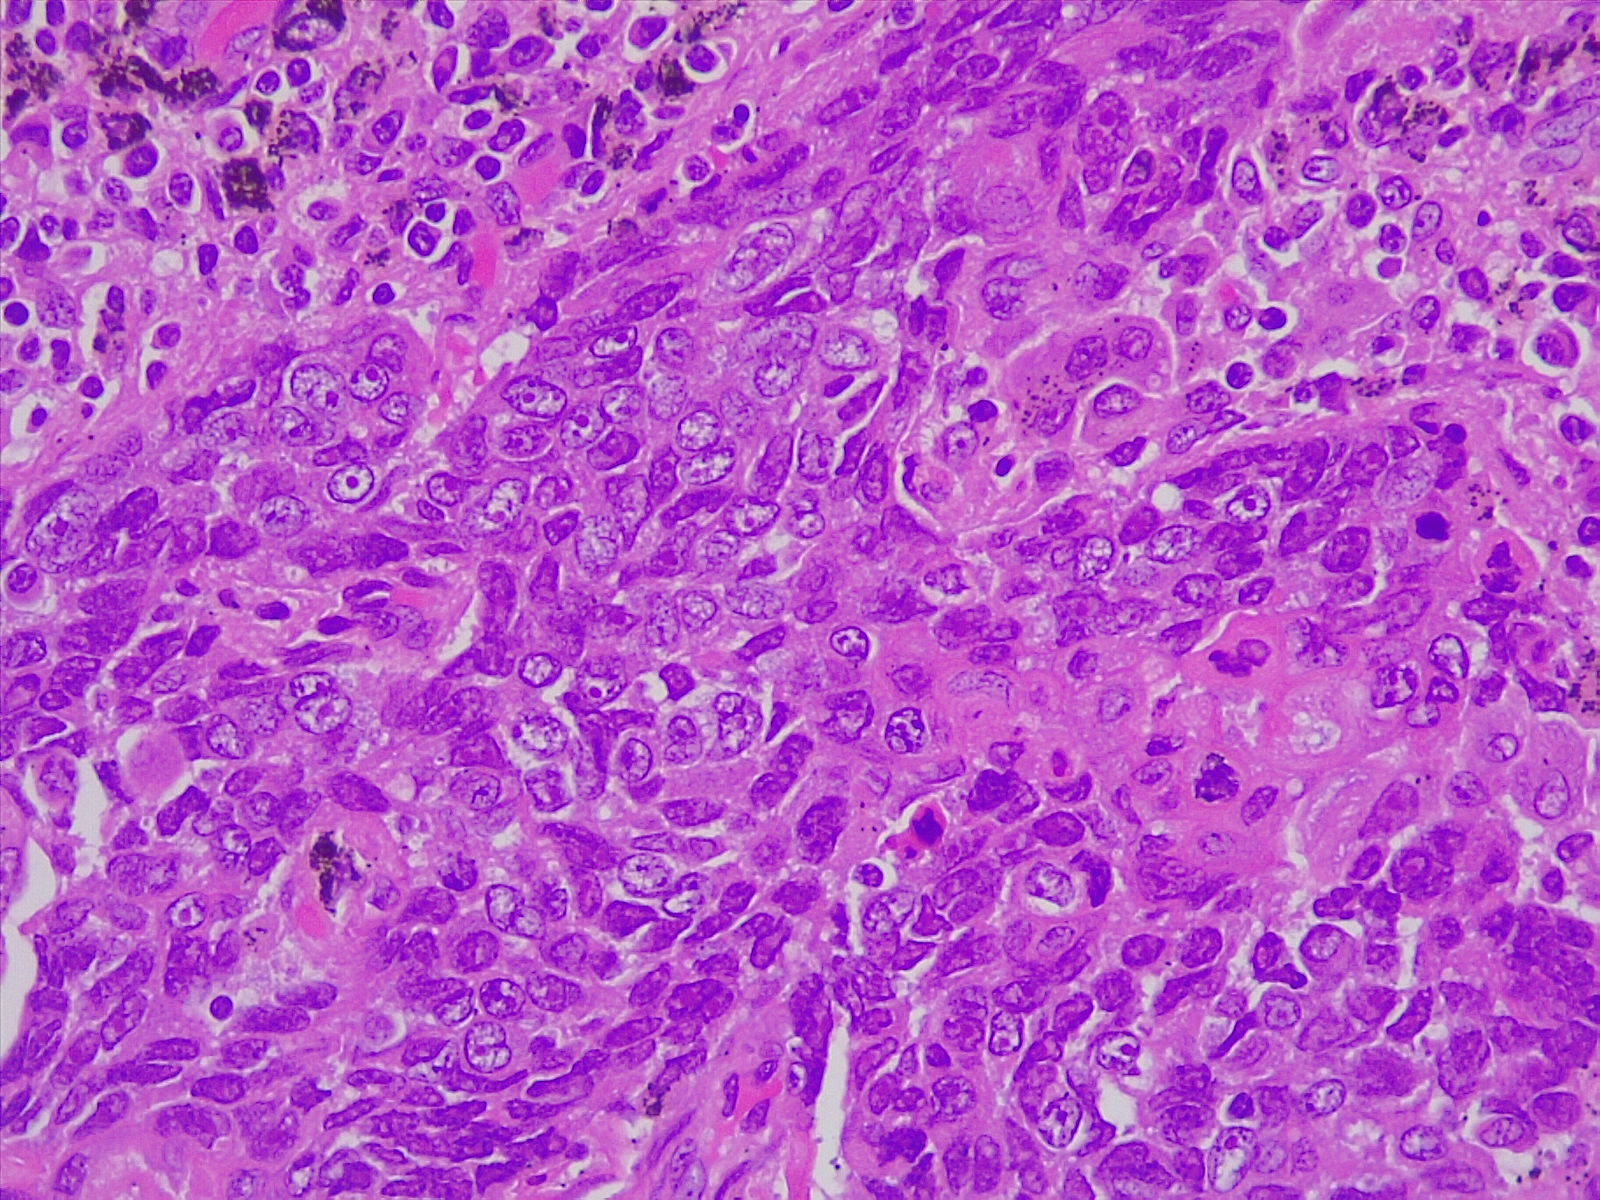
Label: lung squamous cell carcinoma, moderately differentiated